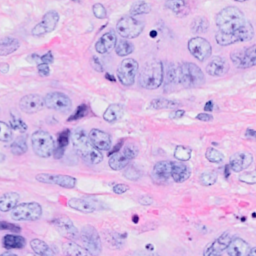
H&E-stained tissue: Breast